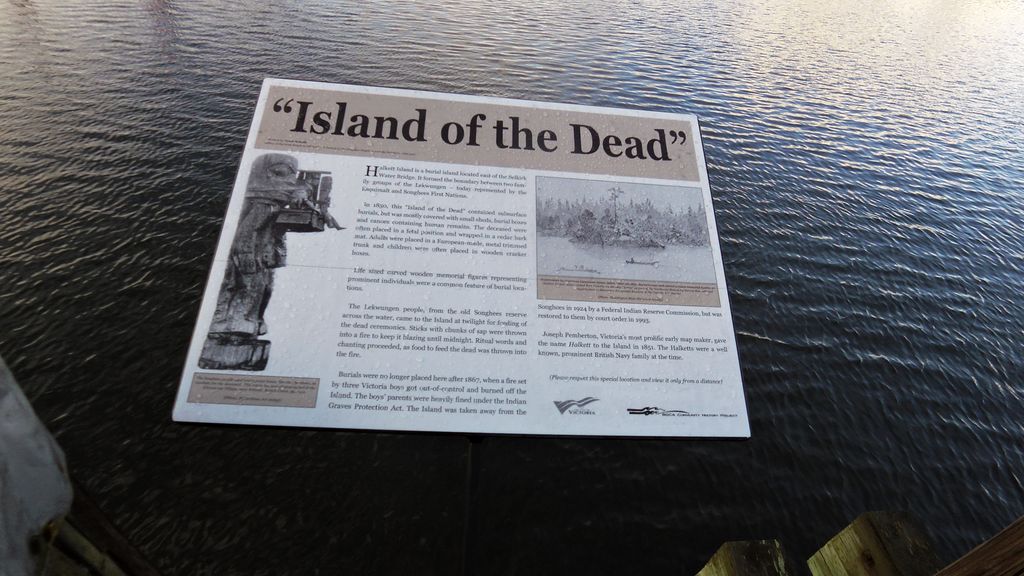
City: victoria